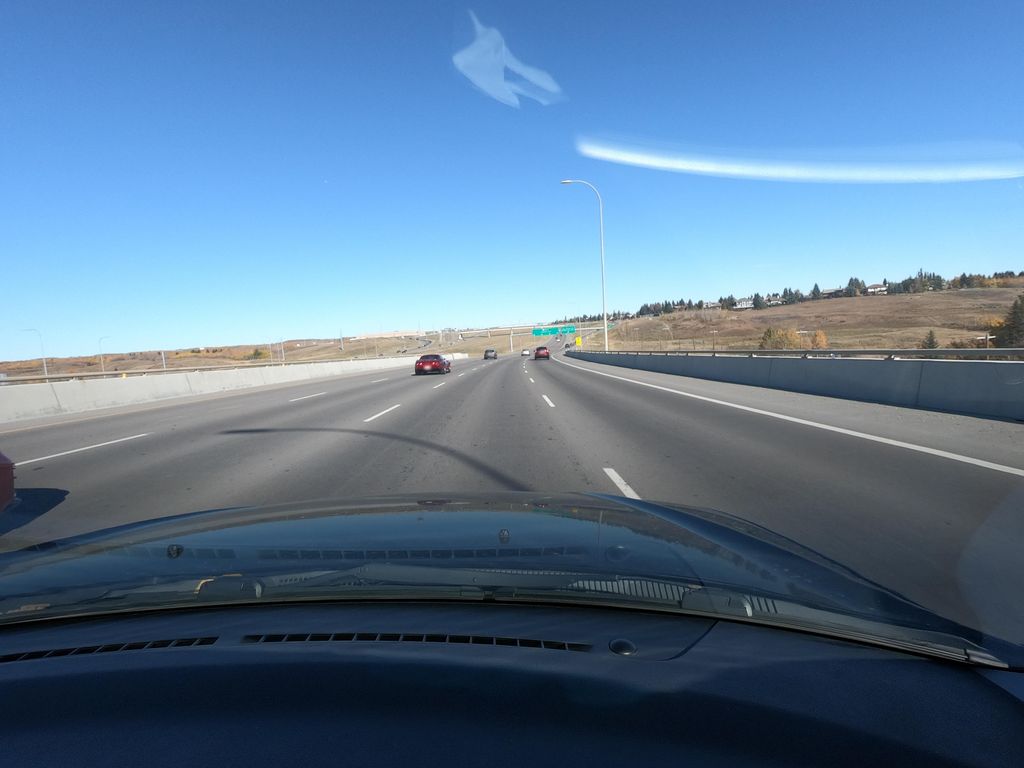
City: calgary